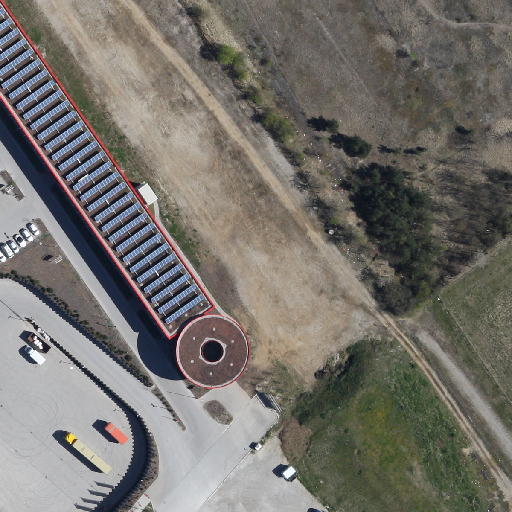
Referring expression: long truck